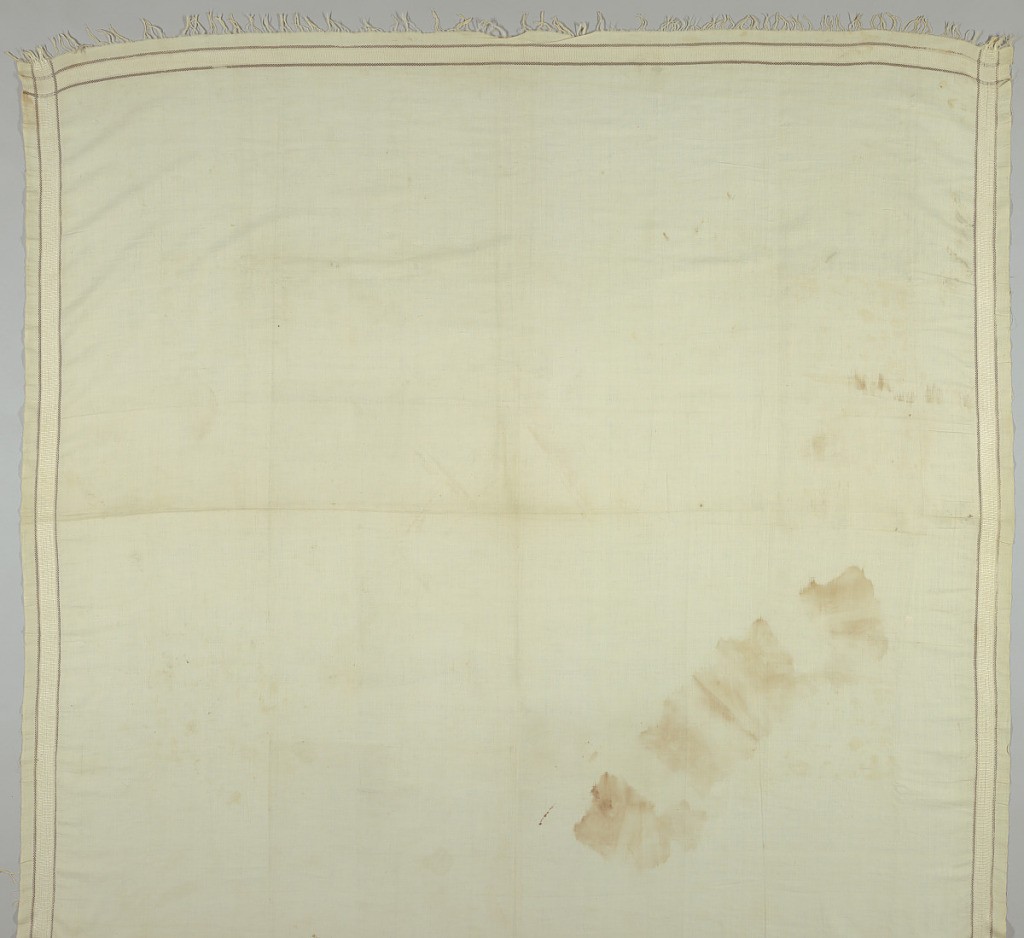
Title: Shawl
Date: mid- 19th century
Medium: wool, silk Technique: twill plain weave
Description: Square shawl of fine weft ivory wool twill. Border on all four sides of two narrow stripes of tiny brown and white checkerboard flanking a broad stripe of ribbed weave, alternate ribs being ivory wool and ivory silk. Fringe on two warp ends. Two selvedges.